Question: I have some problems when trying to update values in my SQL Server database.
I have the following 'DataGridView':

I want to change the checkbox then write the 'boolean' back to SQL Server when I hit the save button below.
I added the 'BindingSource' to the SQL Server table with the designer. That works fine. It reads the values from SQL and shows them.
The save button contains the following code:
'''
private void cmdChange_Click(object sender, EventArgs e)
{
var PID = new SqlParameter("@PID",SqlDbType.Int);
var Programm = new SqlParameter("@Installed",SqlDbType.Int);
string prgUpdate = "UPDATE Programme SET Installed=@Installed WHERE PID=@PID";
using (SqlConnection update = new SqlConnection(altdbconnect))
{
update.Open();
for (int i = 0; i < dGVUpdates.Rows.Count; i++)
{
using (SqlCommand insert3 = new SqlCommand(prgUpdate, update))
{
insert3.Parameters.AddWithValue("@PID", dGVUpdates.Rows[i].Cells["pIDDataGridViewTextBoxColumn1"].Value);
insert3.Parameters.AddWithValue("@Installed", dGVUpdates.Rows[i].Cells["installedDataGridViewTextBoxColumn"].Value);
insert3.ExecuteNonQuery();
}
}
update.Close();
}
dGVUpdates.Update();
dGVUpdates.Refresh();
}
'''
But when I hit the button to save the values I changed in the DGV, I got the following error:
> Additional information: The parameterized query '(@PID nvarchar(4000),@Installed nvarchar(4000))UPDATE Programme ' expects the parameter '@PID', which was not supplied.
I compared all used statements, to another 'DataGridView'. They look the same.
And like in the linked picture shown, there is a parameter '@PID' set.
The column 'pIDDataGridViewTextBoxColumn1' was generated by the designer. This is the column for 'PID'.
I compared it to this one that is working fine. Can't find the difference:
'''
var kdNummer = new SqlParameter("@Kundennummer", SqlDbType.Int);
var kdName = new SqlParameter("@Kundenname", SqlDbType.VarChar);
var kdMail = new SqlParameter("@Kundenmail", SqlDbType.VarChar);
var kdTele = new SqlParameter("@Telefon", SqlDbType.VarChar);
var kdOffen = new SqlParameter("@Offen", SqlDbType.Int);
string kdquery = "INSERT INTO gfcKunden VALUES (@Kundennummer, @Kundenname, @Kundenmail, @Telefon, @Offen)";
using (SqlConnection updatedb = new SqlConnection(altdbconnect))
{
updatedb.Open();
for (int i = 0; i < dataGridView1.Rows.Count; i++)
{
try
{
using (SqlCommand insert = new SqlCommand(kdquery, updatedb))
{
insert.Parameters.AddWithValue("@Kundenname", dataGridView1.Rows[i].Cells["Kundenname"].Value);
insert.Parameters.AddWithValue("@Kundennummer", dataGridView1.Rows[i].Cells["Kundennummer"].Value);
insert.Parameters.AddWithValue("@Kundenmail", dataGridView1.Rows[i].Cells["Kundenmail"].Value);
insert.Parameters.AddWithValue("@Telefon", dataGridView1.Rows[i].Cells["Telefon"].Value);
insert.Parameters.AddWithValue("@Offen", 0);
insert.ExecuteNonQuery();
}
}
catch { }
}
updatedb.Close();
}
'''
Screenshot from the SQL Server table:
<URL>
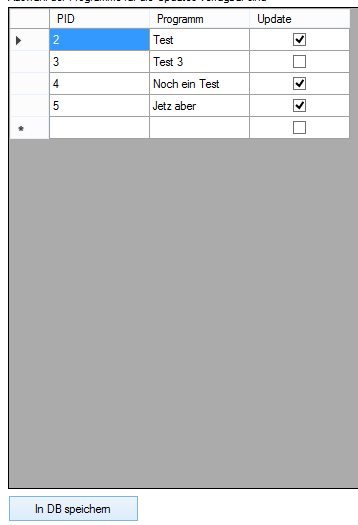
Answer: As commented by LarsTech, all the lines of var declaration are meaningless.
This means below lines don't play any role.
'''
var PID = new SqlParameter("@PID",SqlDbType.Int);
var Programm = new SqlParameter("@Installed",SqlDbType.Int);
'''
However, above change might not influence the result.
But, as you can see, you're bit confused of DataType. In your error message, there's @PID nvarchar(4000). This means the column PID is designed to use text data. But you're declaring it as Int as above. Id is usually numbers but your SQL database PID column is designed as nvarchar in the past by someone. However, C# language can easily convert numbers to text and text to numbers. It's no problem.
And I recommend to use more specifically like,
'''
insert3.Parameters.Add(new SqlParameter("@PID", SqlDbType.NVarChar));
insert3.Parameters["@PID"].Value= dGVUpdates.Rows[i].Cells["pIDDataGridViewTextBoxColumn1"].Value.ToString();
'''
First, look into what DataTypes are used for each columns and specifically use right DataTypes respectively.
And additionally, you need to confirm the kdNummer column because you declare(but meaningless again) kdNummer as Int as of your code but you're inserting as text. If you want to convert the text value into Int numbers, you need to do this.
'''
insert.Parameters.AddWithValue("@Kundennummer", Convert.ToInt32(dataGridView1.Rows[i].Cells["Kundennummer"].Value));
'''
Hope this helps..